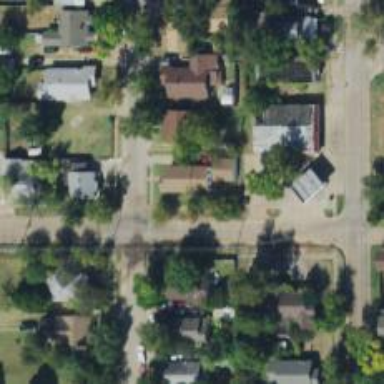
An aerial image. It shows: Alleyway designated as service road.